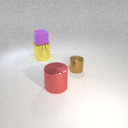
large yellow metal cylinder to the left of small brown metal cylinder